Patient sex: M
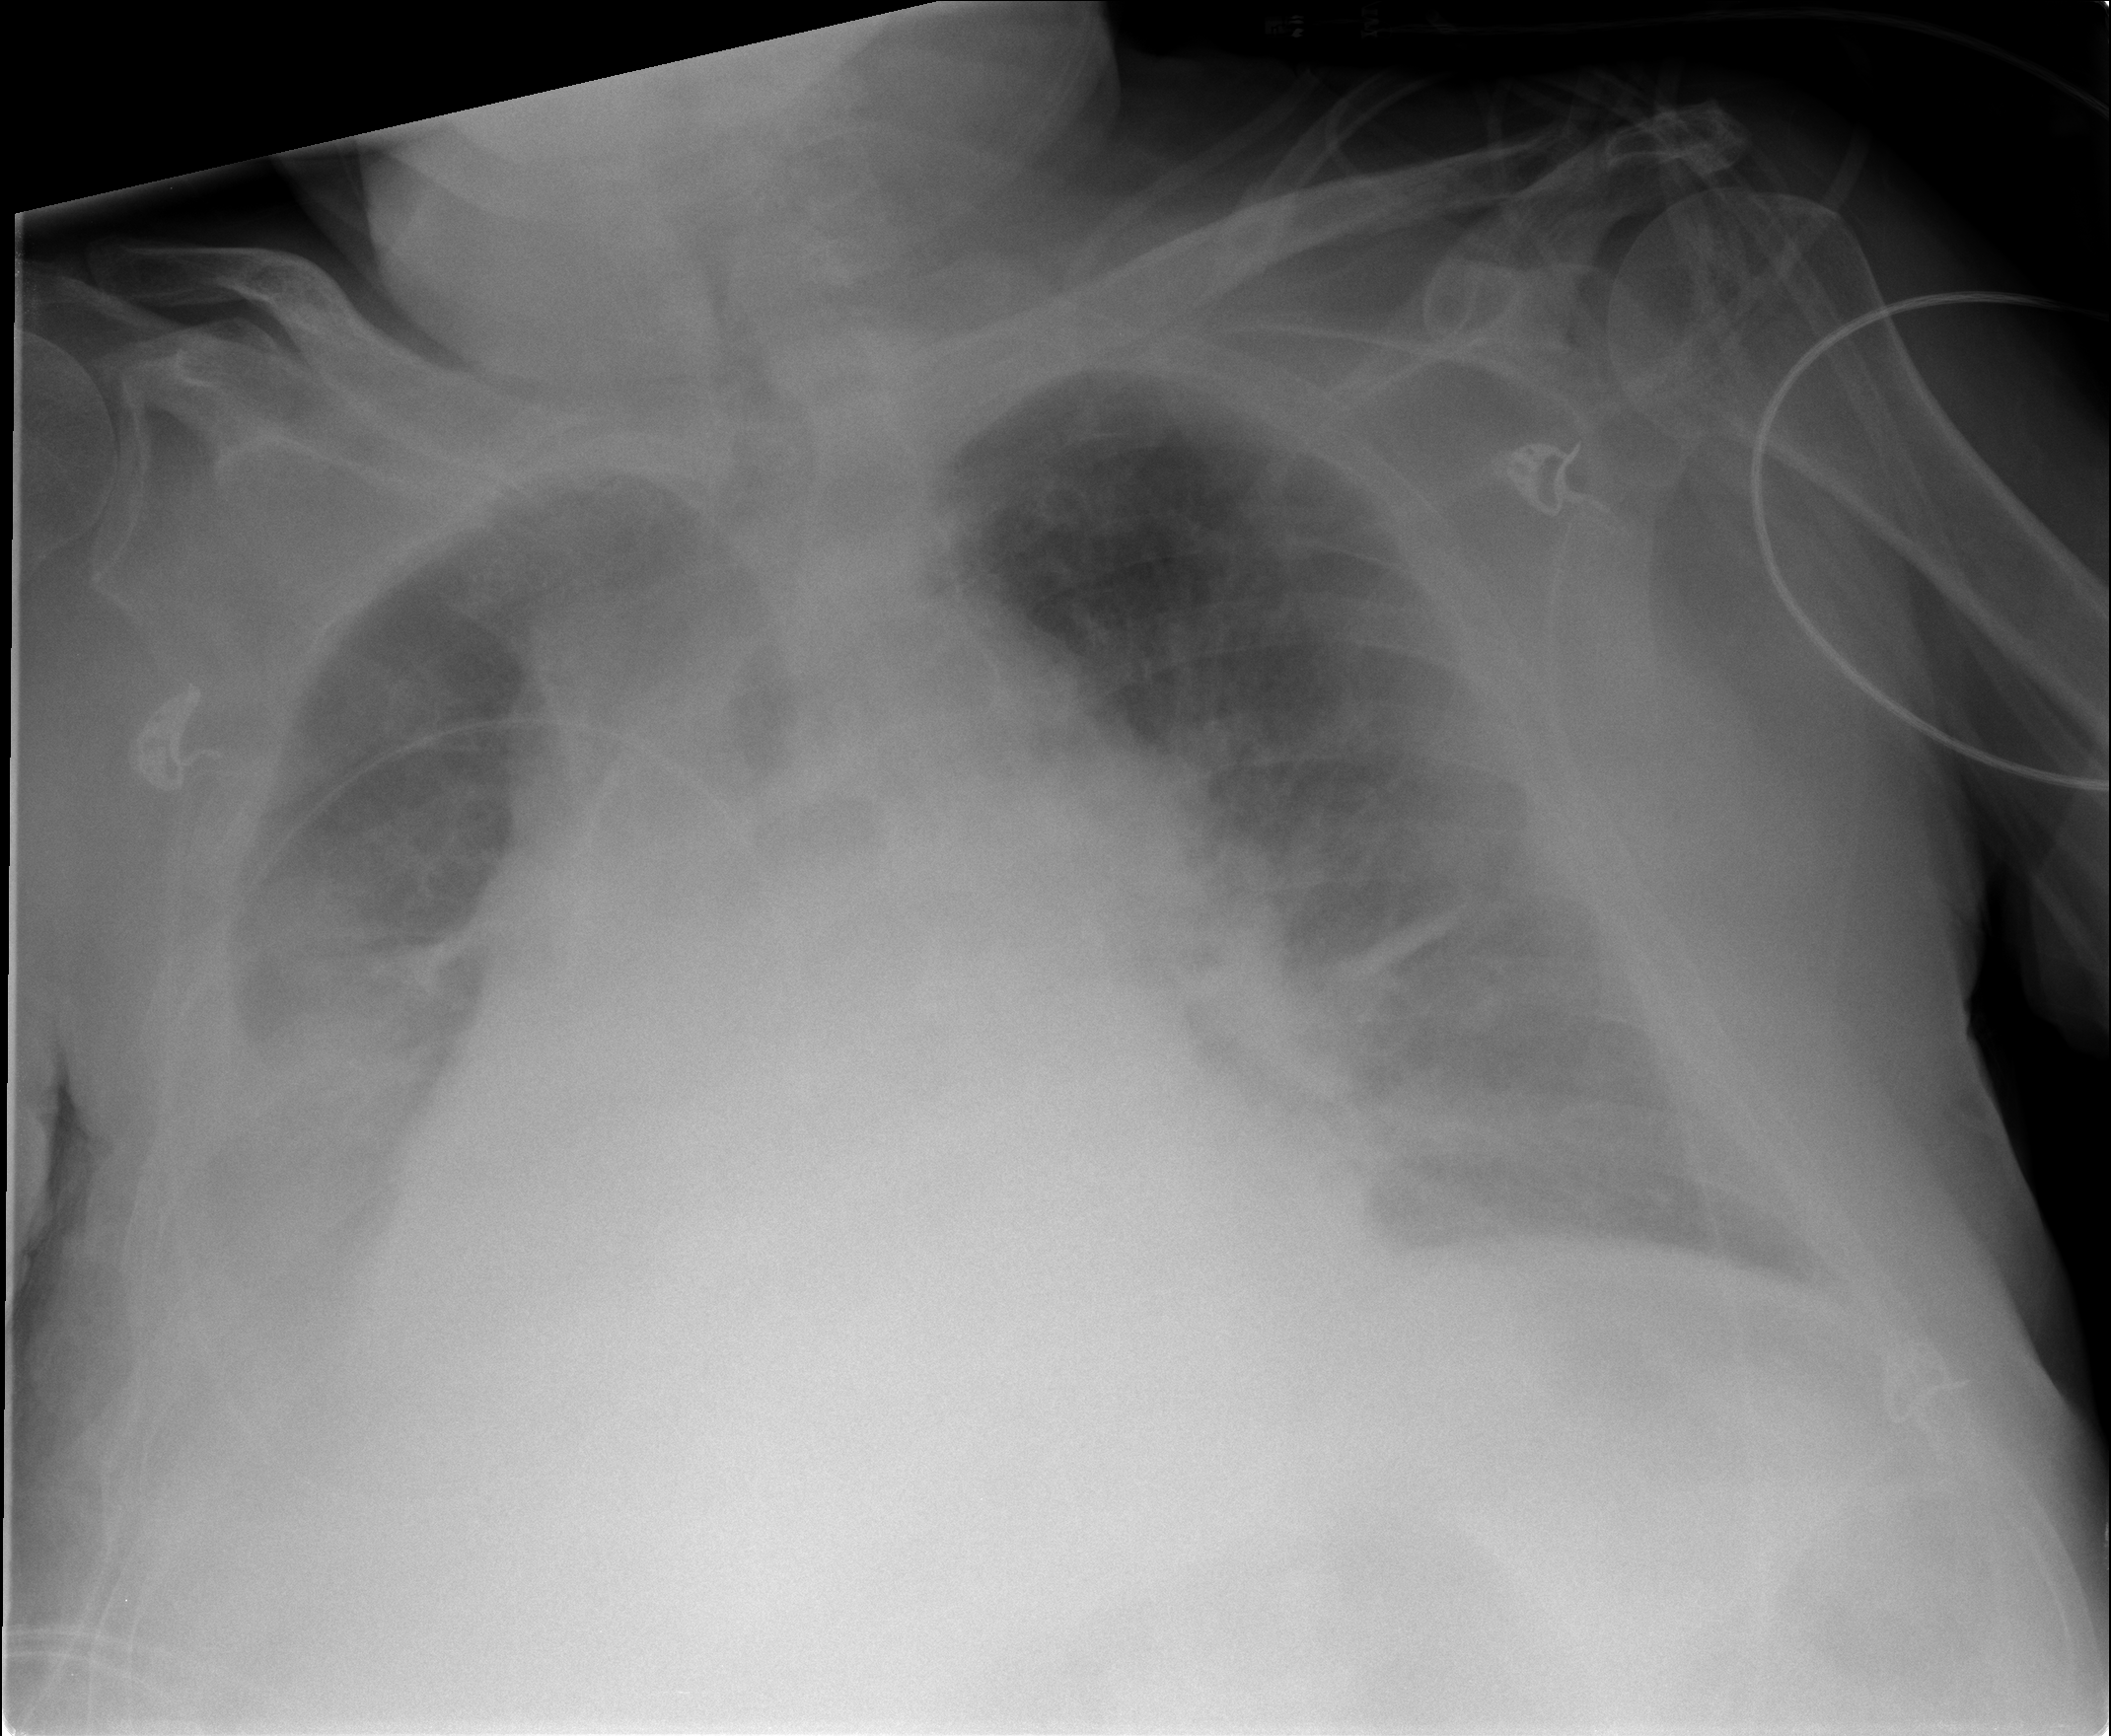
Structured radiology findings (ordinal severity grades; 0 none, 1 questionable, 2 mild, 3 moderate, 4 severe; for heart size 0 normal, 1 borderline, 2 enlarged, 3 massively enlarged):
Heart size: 2
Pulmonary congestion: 2
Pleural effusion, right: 3
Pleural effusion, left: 3
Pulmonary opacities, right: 0
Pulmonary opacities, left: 0
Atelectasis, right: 3
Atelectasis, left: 3